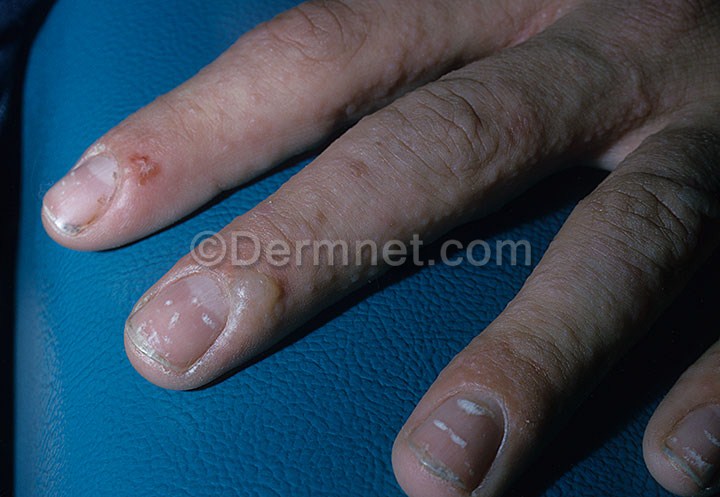
Disease: Eczema Photos